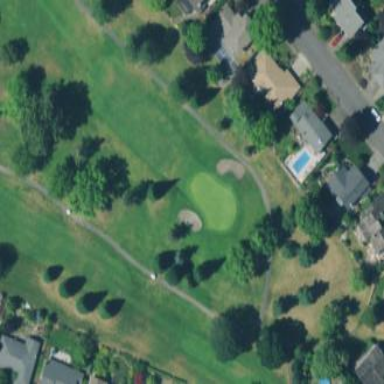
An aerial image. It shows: Golf fairway surrounded by grass.